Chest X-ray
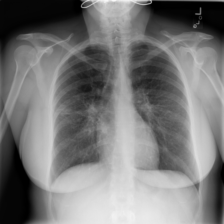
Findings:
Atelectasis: negative
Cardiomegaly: negative
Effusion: negative
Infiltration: negative
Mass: negative
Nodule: positive
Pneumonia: negative
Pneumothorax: negative
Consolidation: negative
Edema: negative
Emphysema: negative
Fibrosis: positive
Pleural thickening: negative
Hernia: negative